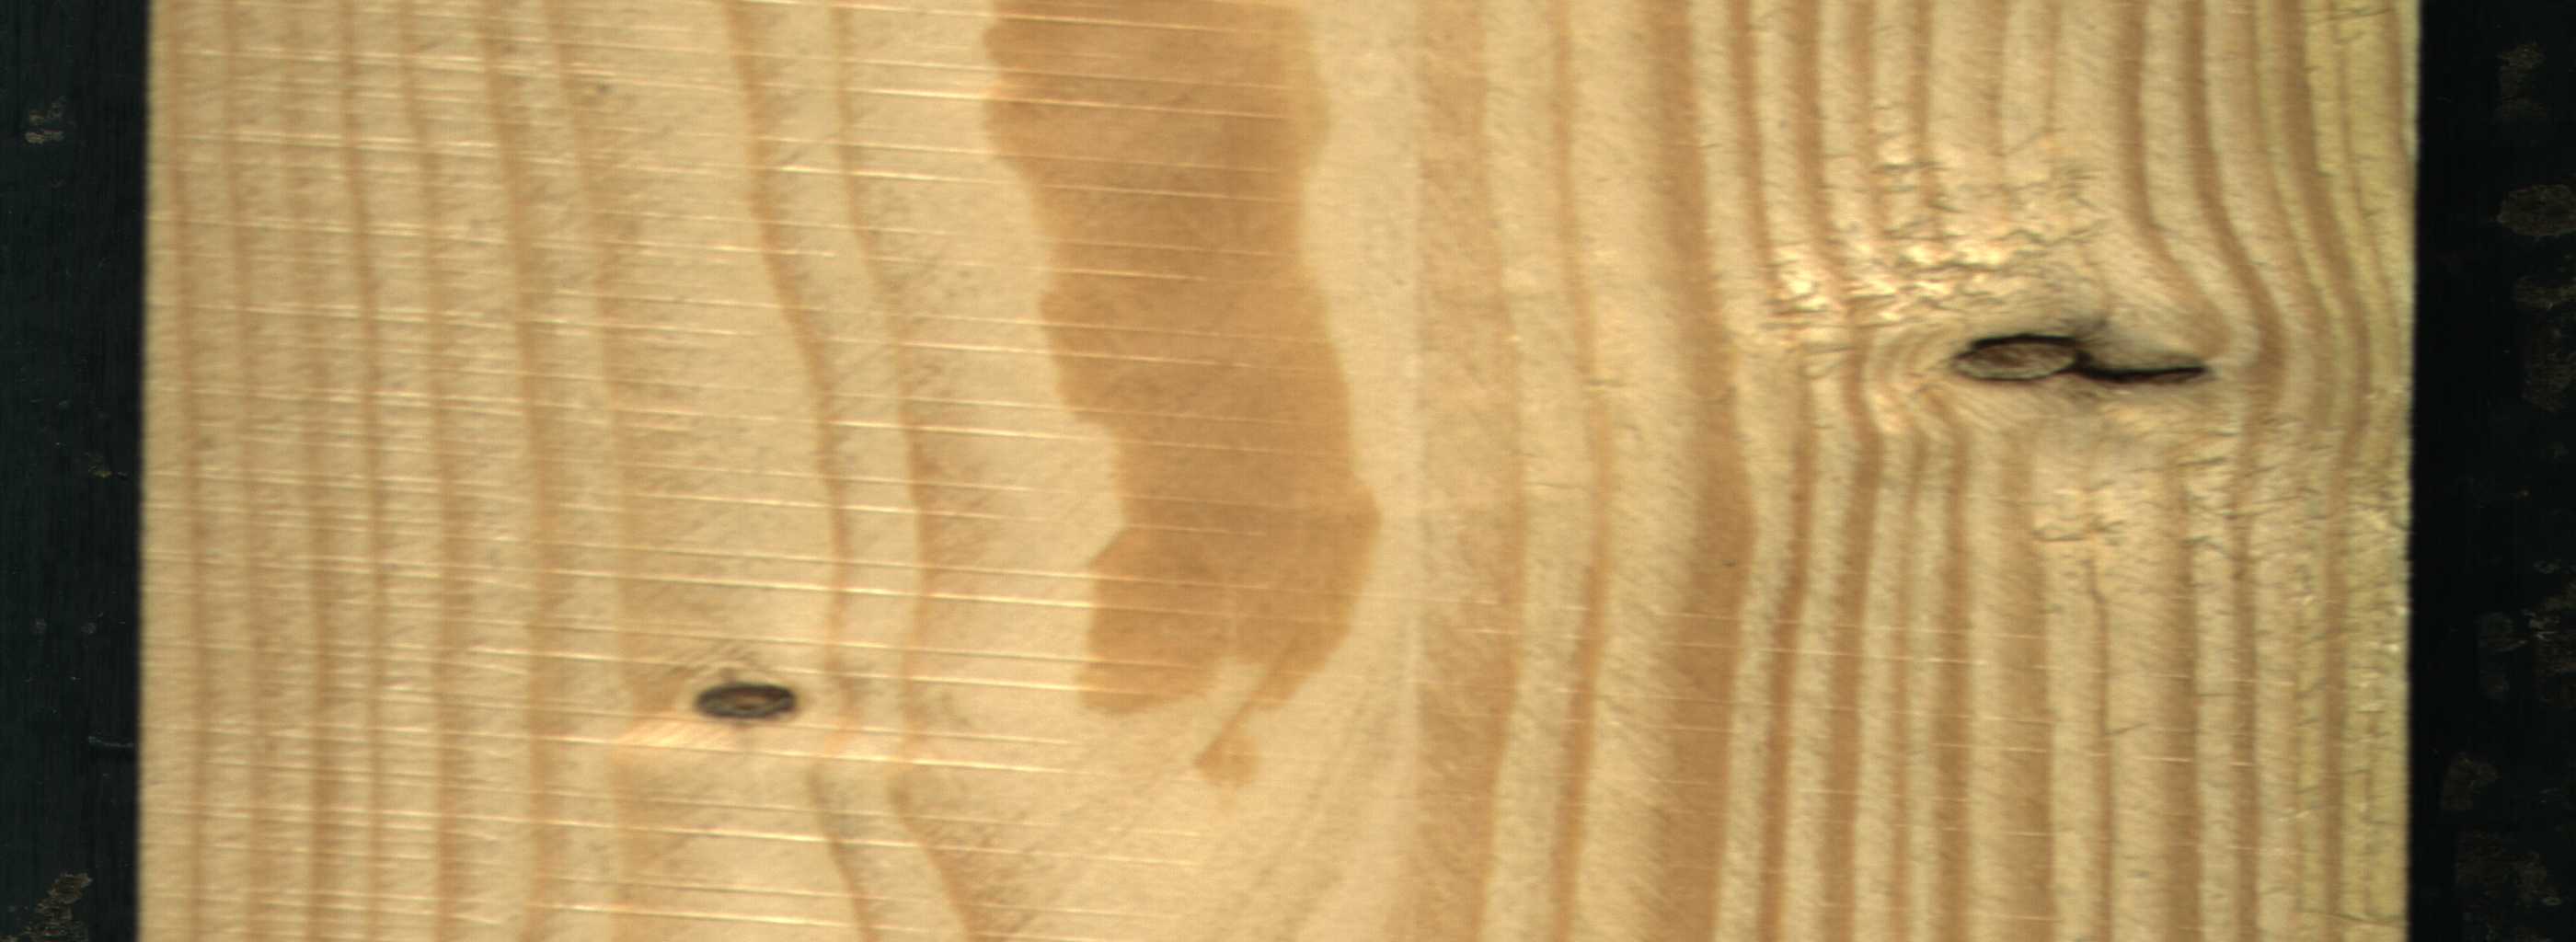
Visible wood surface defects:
Dead_Knot
Live_Knot